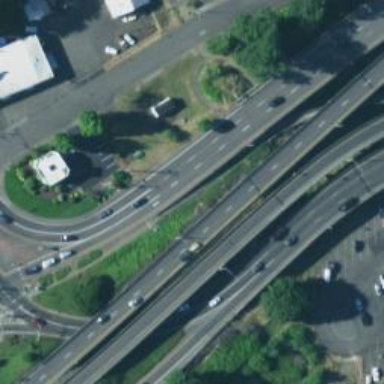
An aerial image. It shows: Bridge over trunk highway expressway.